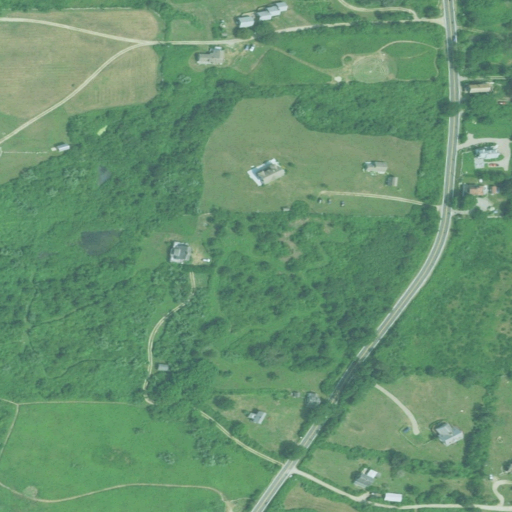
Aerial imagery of mountain in Rhode Island named Bush Lot Hill containing mixed forest, low intensity development, open development, deciduous forest, medium intensity development, pasture, woody wetlands, and grassland